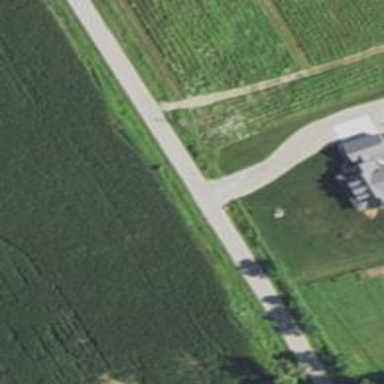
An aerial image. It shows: Residential road.